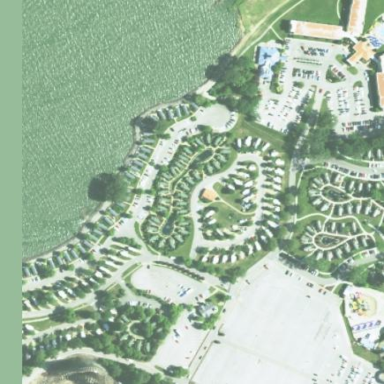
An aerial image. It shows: Caravan site for tourism.